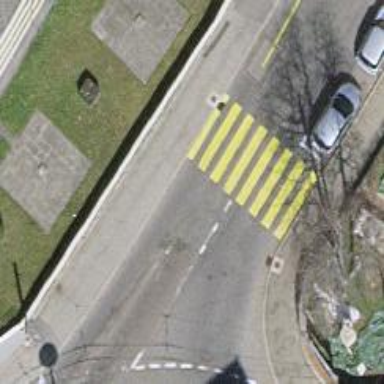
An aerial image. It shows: Zebra crossing on the road.